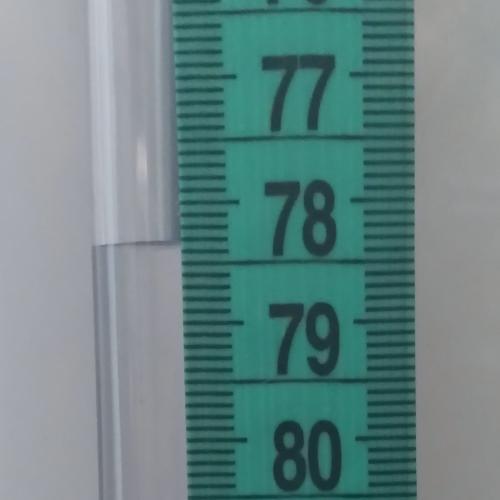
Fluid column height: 78.3 cm